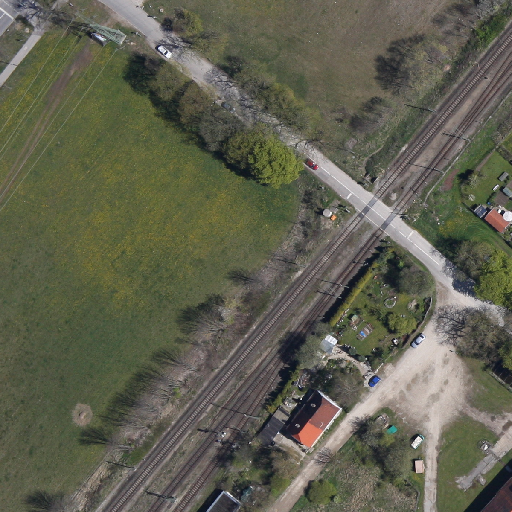
Referring expression: bikeway along with tree